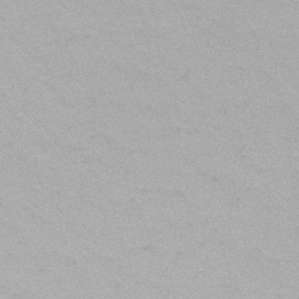
Label: frost